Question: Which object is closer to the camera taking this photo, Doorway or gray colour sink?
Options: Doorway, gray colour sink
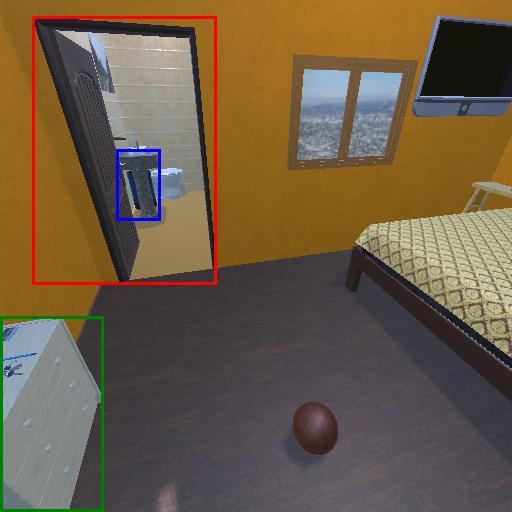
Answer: Doorway